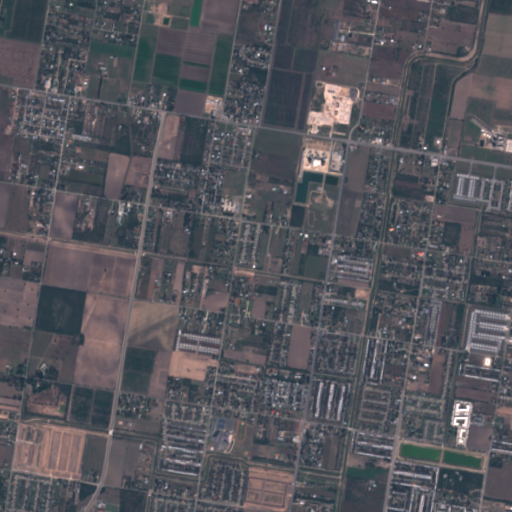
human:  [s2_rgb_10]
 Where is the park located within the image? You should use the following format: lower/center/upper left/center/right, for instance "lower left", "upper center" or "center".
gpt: The park is located in the lower right of the image.
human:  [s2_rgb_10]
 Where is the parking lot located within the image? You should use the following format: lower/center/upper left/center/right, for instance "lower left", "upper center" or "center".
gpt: The parking lot is located in the lower right of the image.
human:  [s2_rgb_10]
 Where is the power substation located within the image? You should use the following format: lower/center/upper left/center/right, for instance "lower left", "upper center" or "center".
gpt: The power substation is located in the upper right of the image.
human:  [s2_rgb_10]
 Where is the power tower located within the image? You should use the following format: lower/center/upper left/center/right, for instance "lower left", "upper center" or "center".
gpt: The power tower is located in the upper right of the image.
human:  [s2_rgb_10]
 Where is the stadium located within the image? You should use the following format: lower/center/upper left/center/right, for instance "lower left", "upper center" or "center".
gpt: The stadium is located in the lower right of the image.
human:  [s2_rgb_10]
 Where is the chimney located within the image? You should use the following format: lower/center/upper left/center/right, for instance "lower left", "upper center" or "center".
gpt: The chimney is located in the upper right of the image.
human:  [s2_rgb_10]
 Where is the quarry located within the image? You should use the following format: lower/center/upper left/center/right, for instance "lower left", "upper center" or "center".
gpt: There is no quarry in the image.